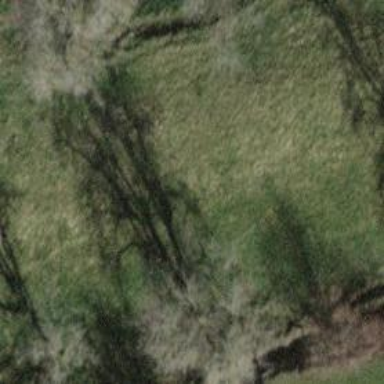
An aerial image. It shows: Single tag "natural: tree."